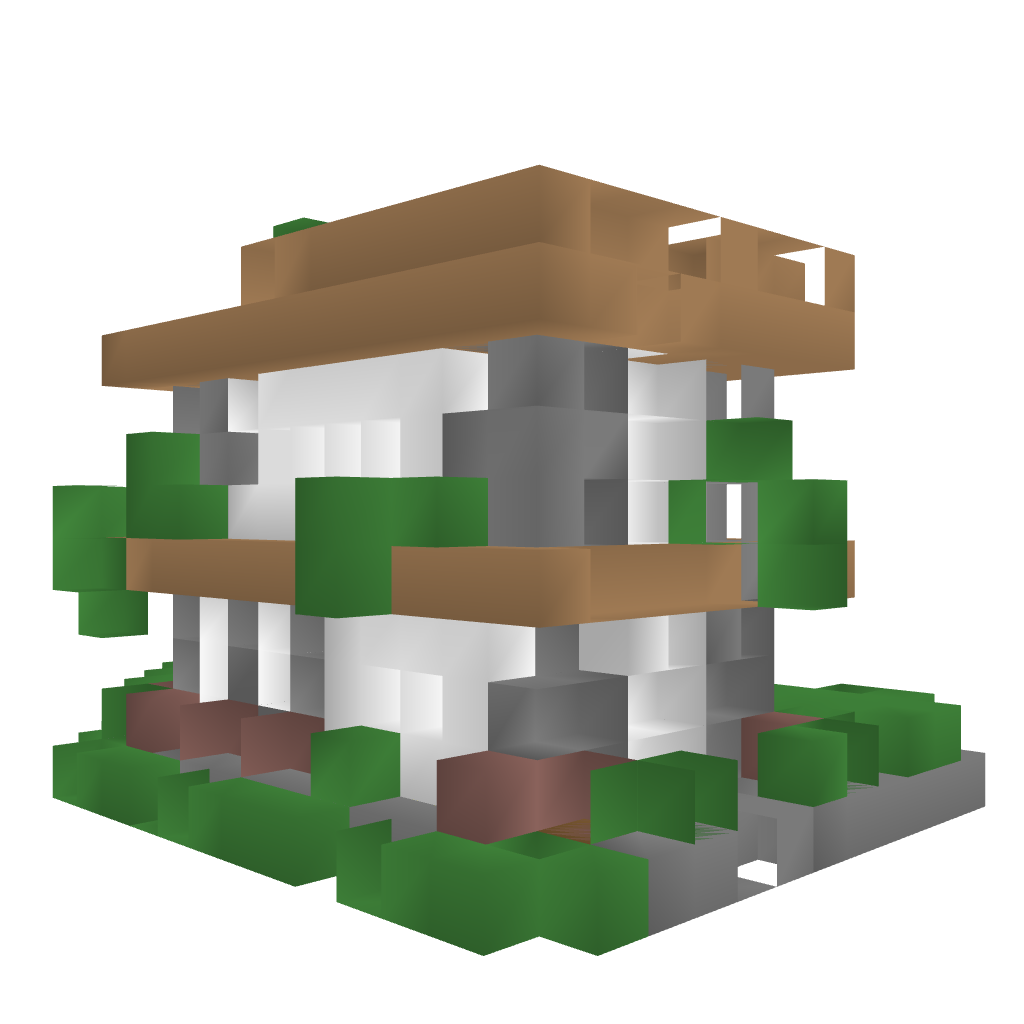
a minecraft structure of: Little Modern wood House good quality